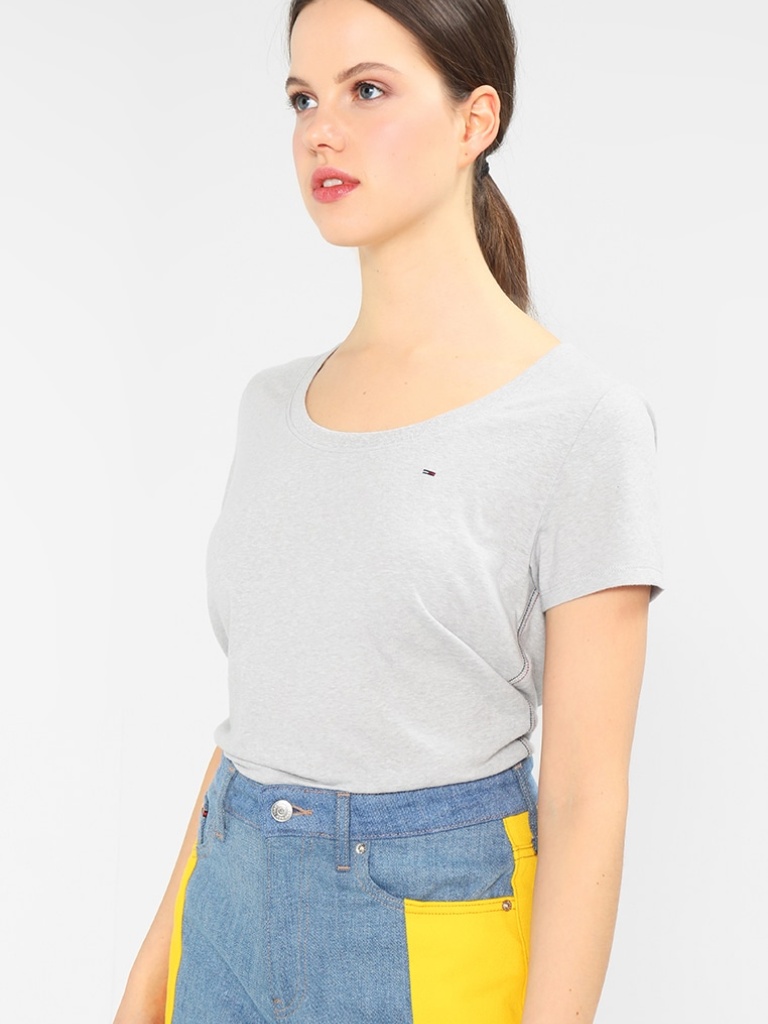
cotton fitted short sleeve hip length Fully Tucked in scoop t-shirt